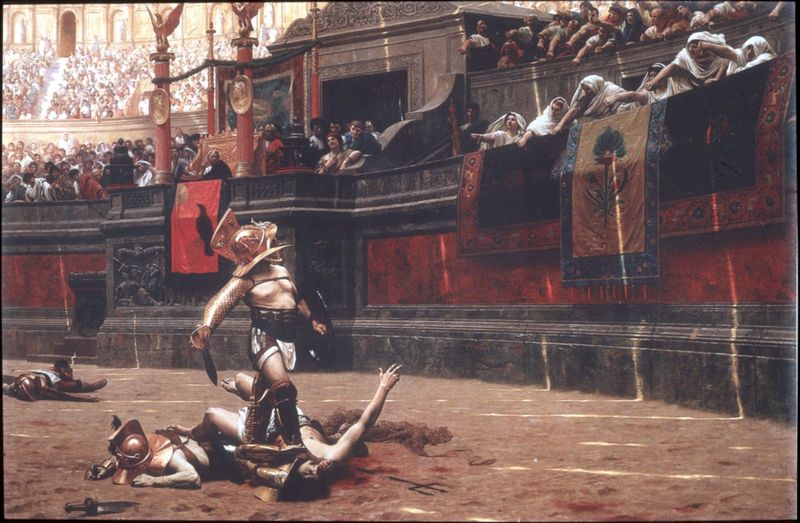
Titel: Pollice verso
Künstler: Jean-Léon Gérôme
Institution: Phoenix (Arizona), Phoenix Art Museum
Schlagwörter: gemälde, kampf, menschen, säule, rot, feiern, arm, leiche, messer, mord, tod, tot, publikum, mauer, ring, arena, schild, blut, schwert, tote, helm, rüstung, sieg, rom, triumph, niederlage, dolch, teppisch, jubel, sieger, spaß, besiegte, coloseum, gladiator, gladiatoren, kolosseum, gnade, verurteilung, galdiatoren, gladiatorkampf, daumenurteil